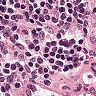
Metastatic tissue present: no